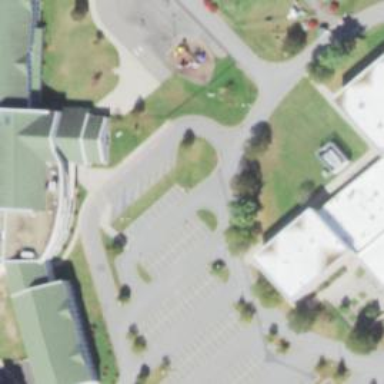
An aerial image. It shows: Parking space.